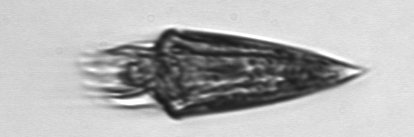
Label: Strombidium_tintinnodes